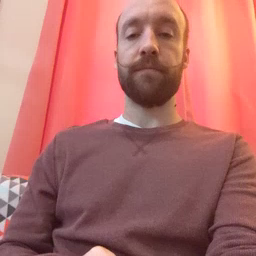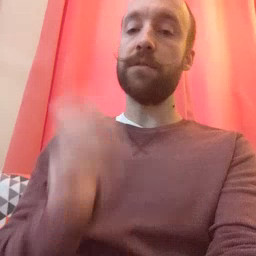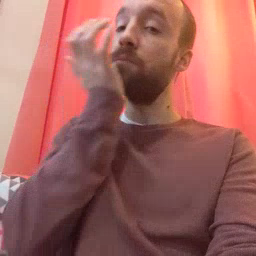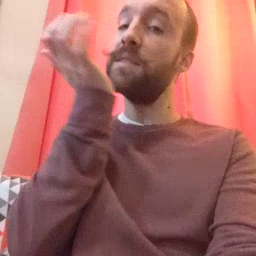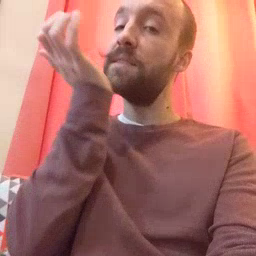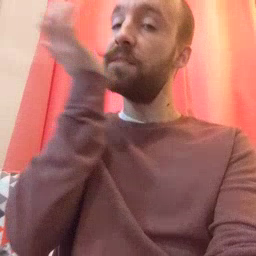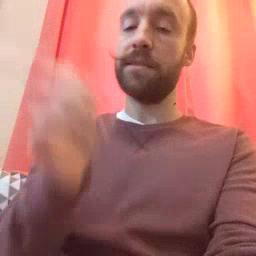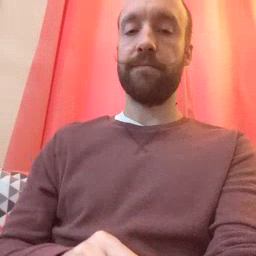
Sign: grass